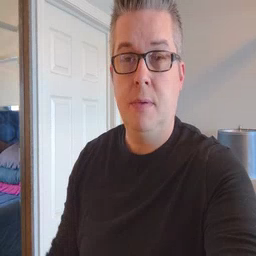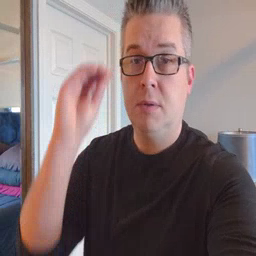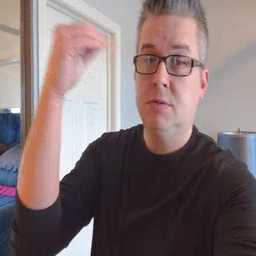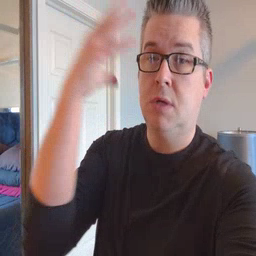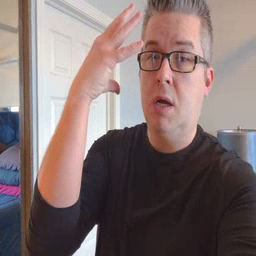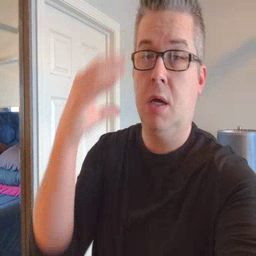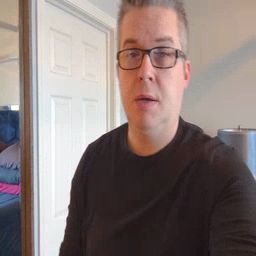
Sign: sun